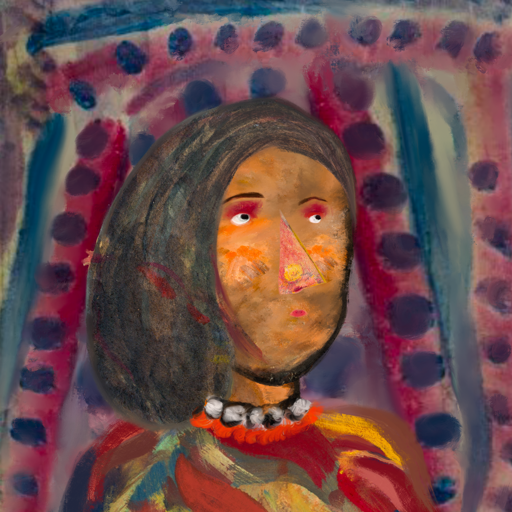
Background: HillGirl, Head And Neck Side: Gypsy_Queen, Face Side: Irani, Bust: Mother_And_Son_Son, Hair Side: Gypsy_Mother, Head Accessory: Blank, Second Necklace: Blank, Necklace: An_Impression, Baby: Blank